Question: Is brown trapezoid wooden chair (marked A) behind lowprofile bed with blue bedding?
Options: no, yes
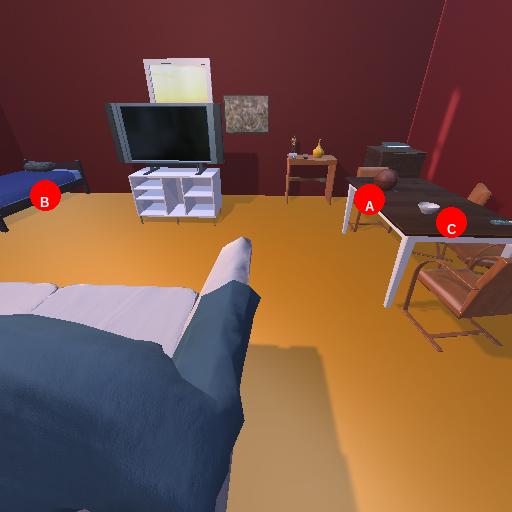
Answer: no